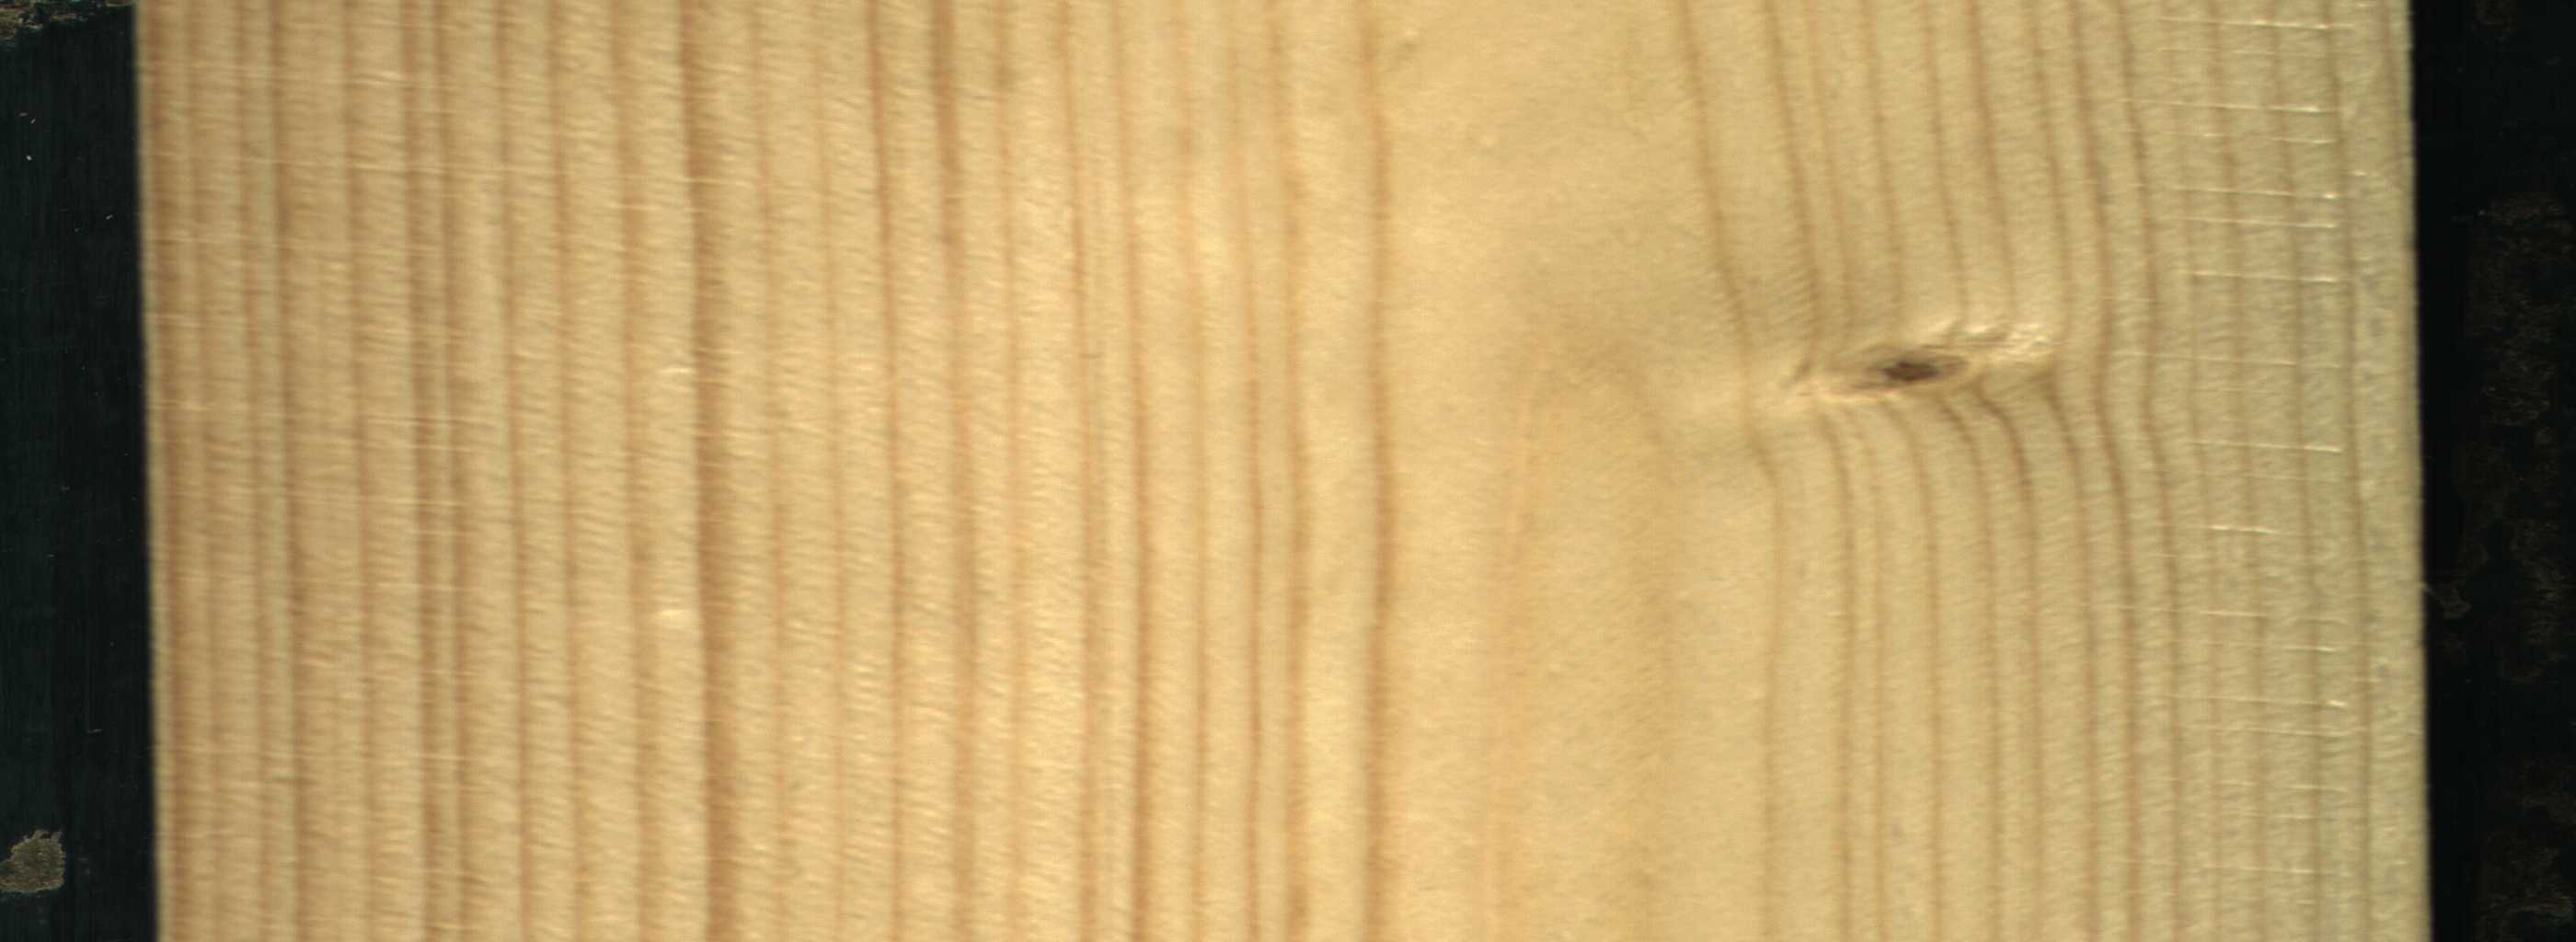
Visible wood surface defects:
Live_Knot